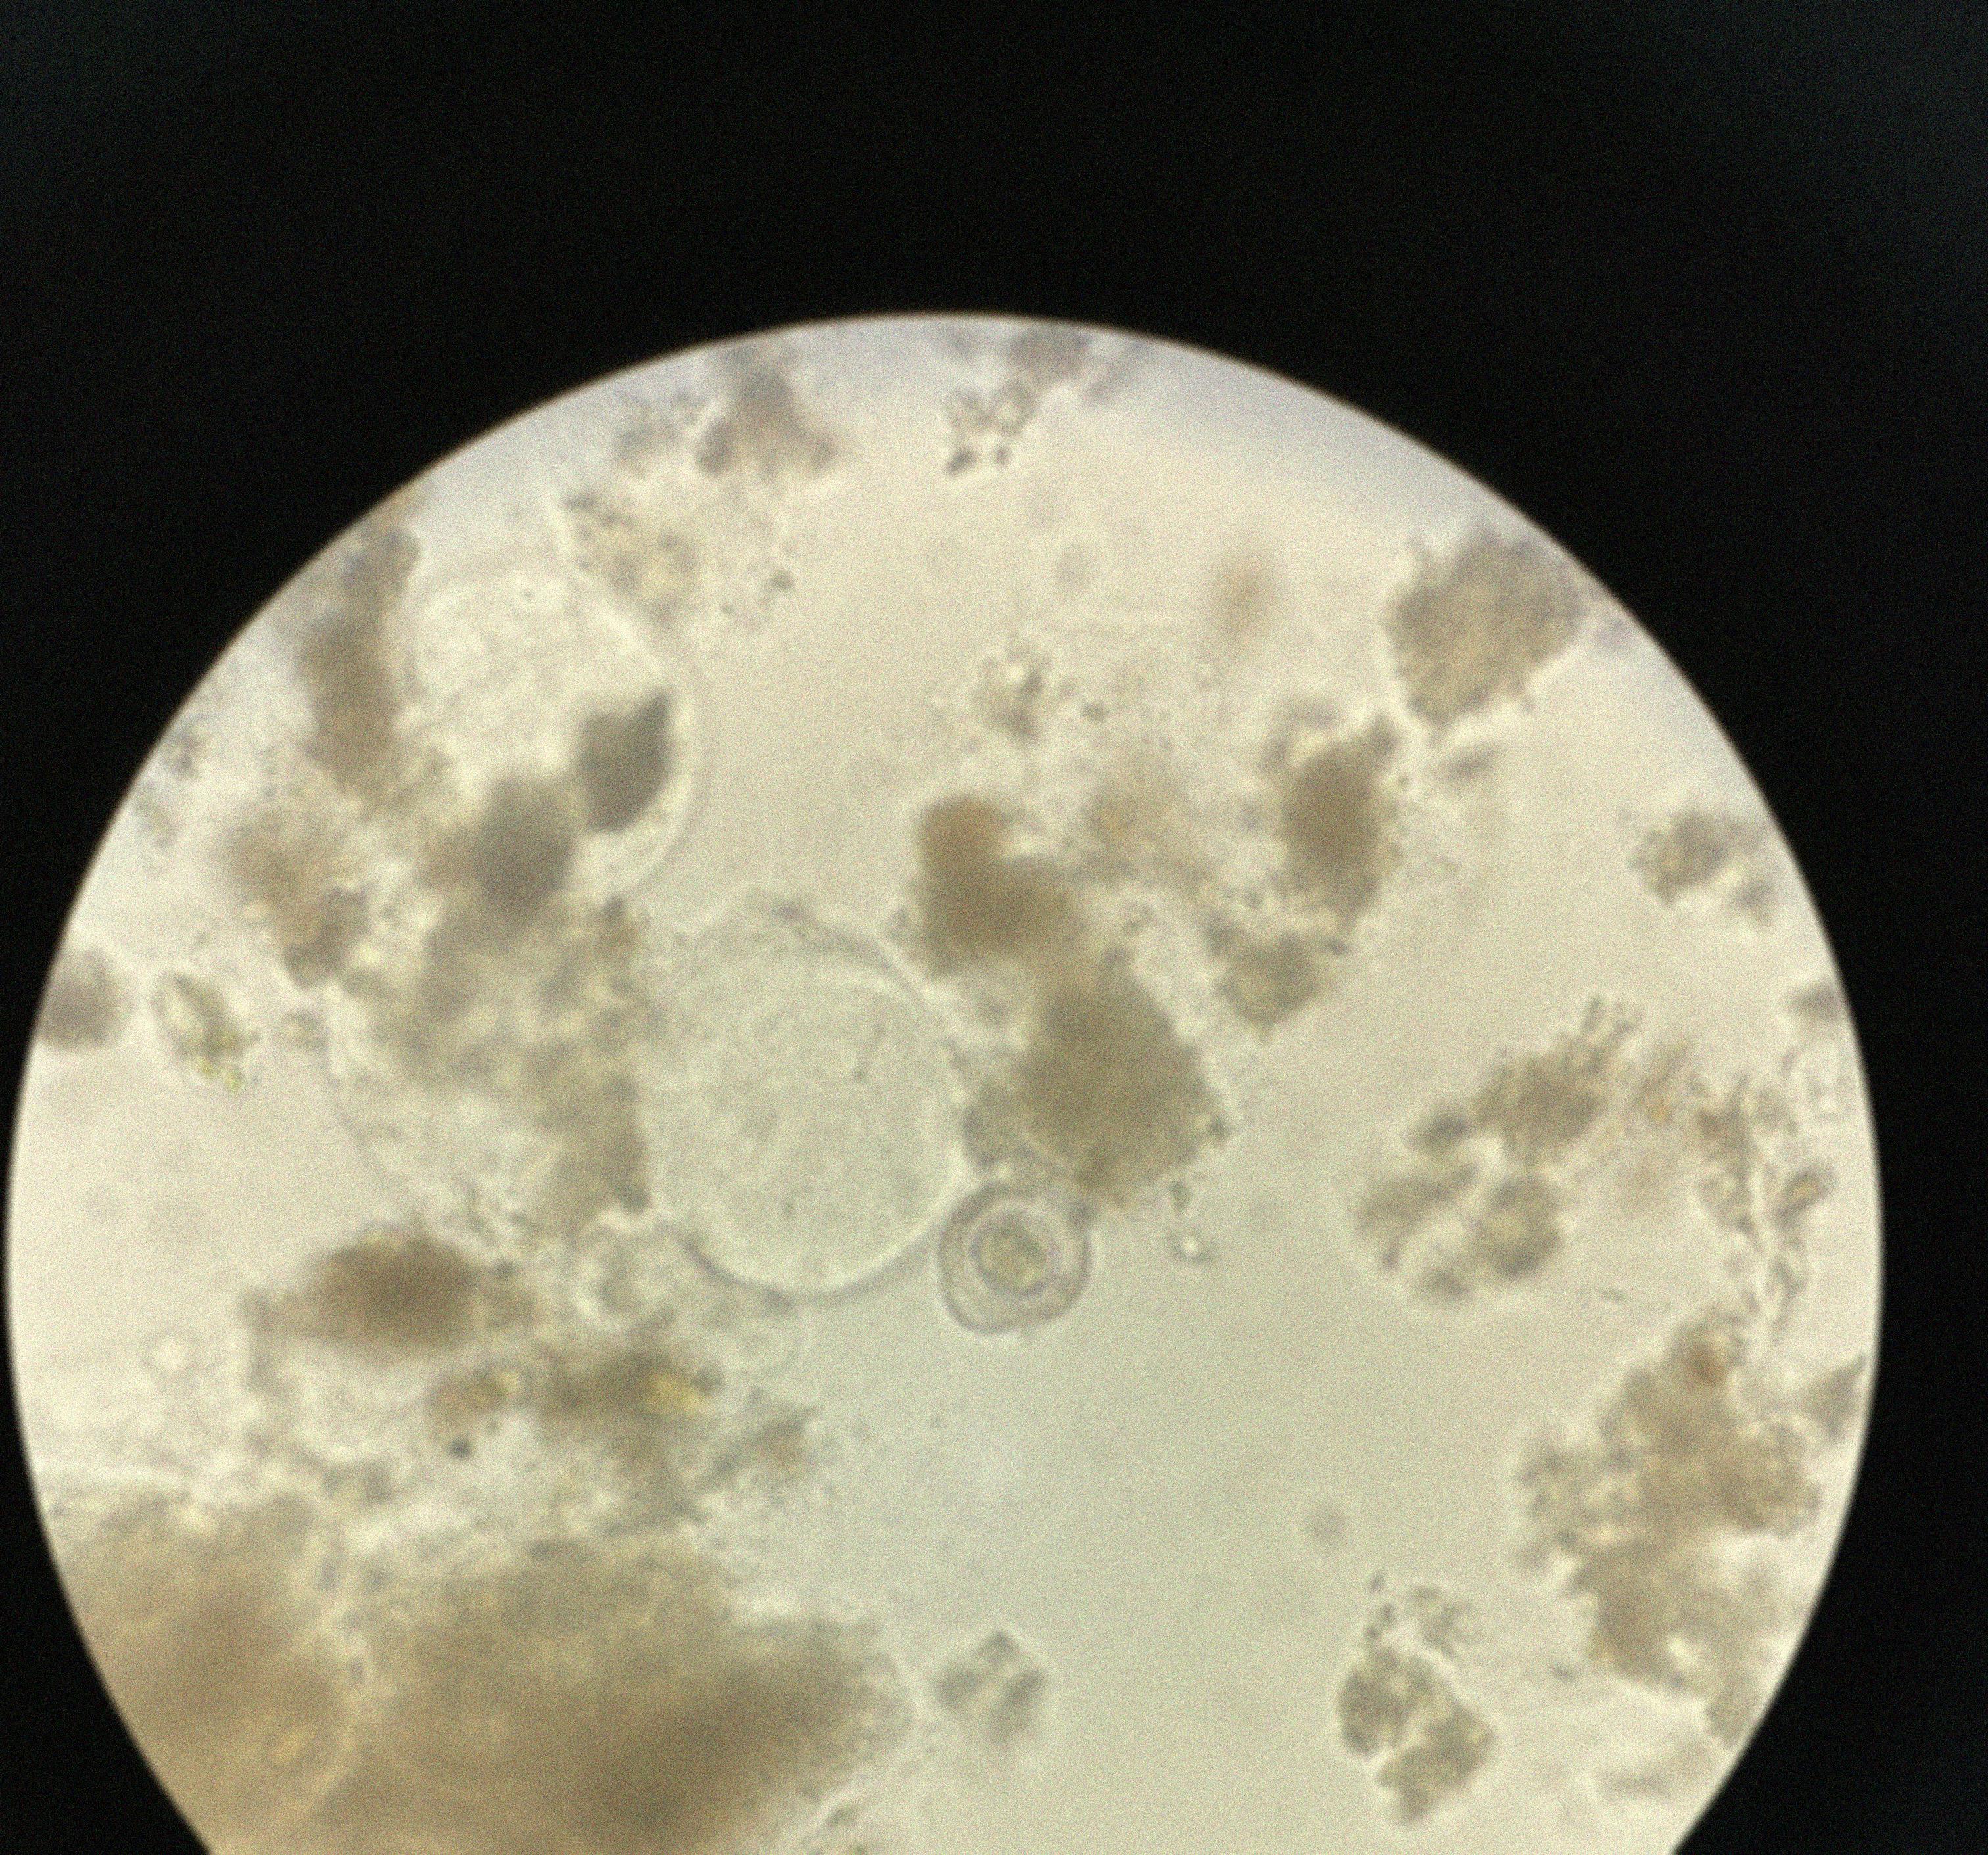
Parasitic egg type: Hymenolepis nana